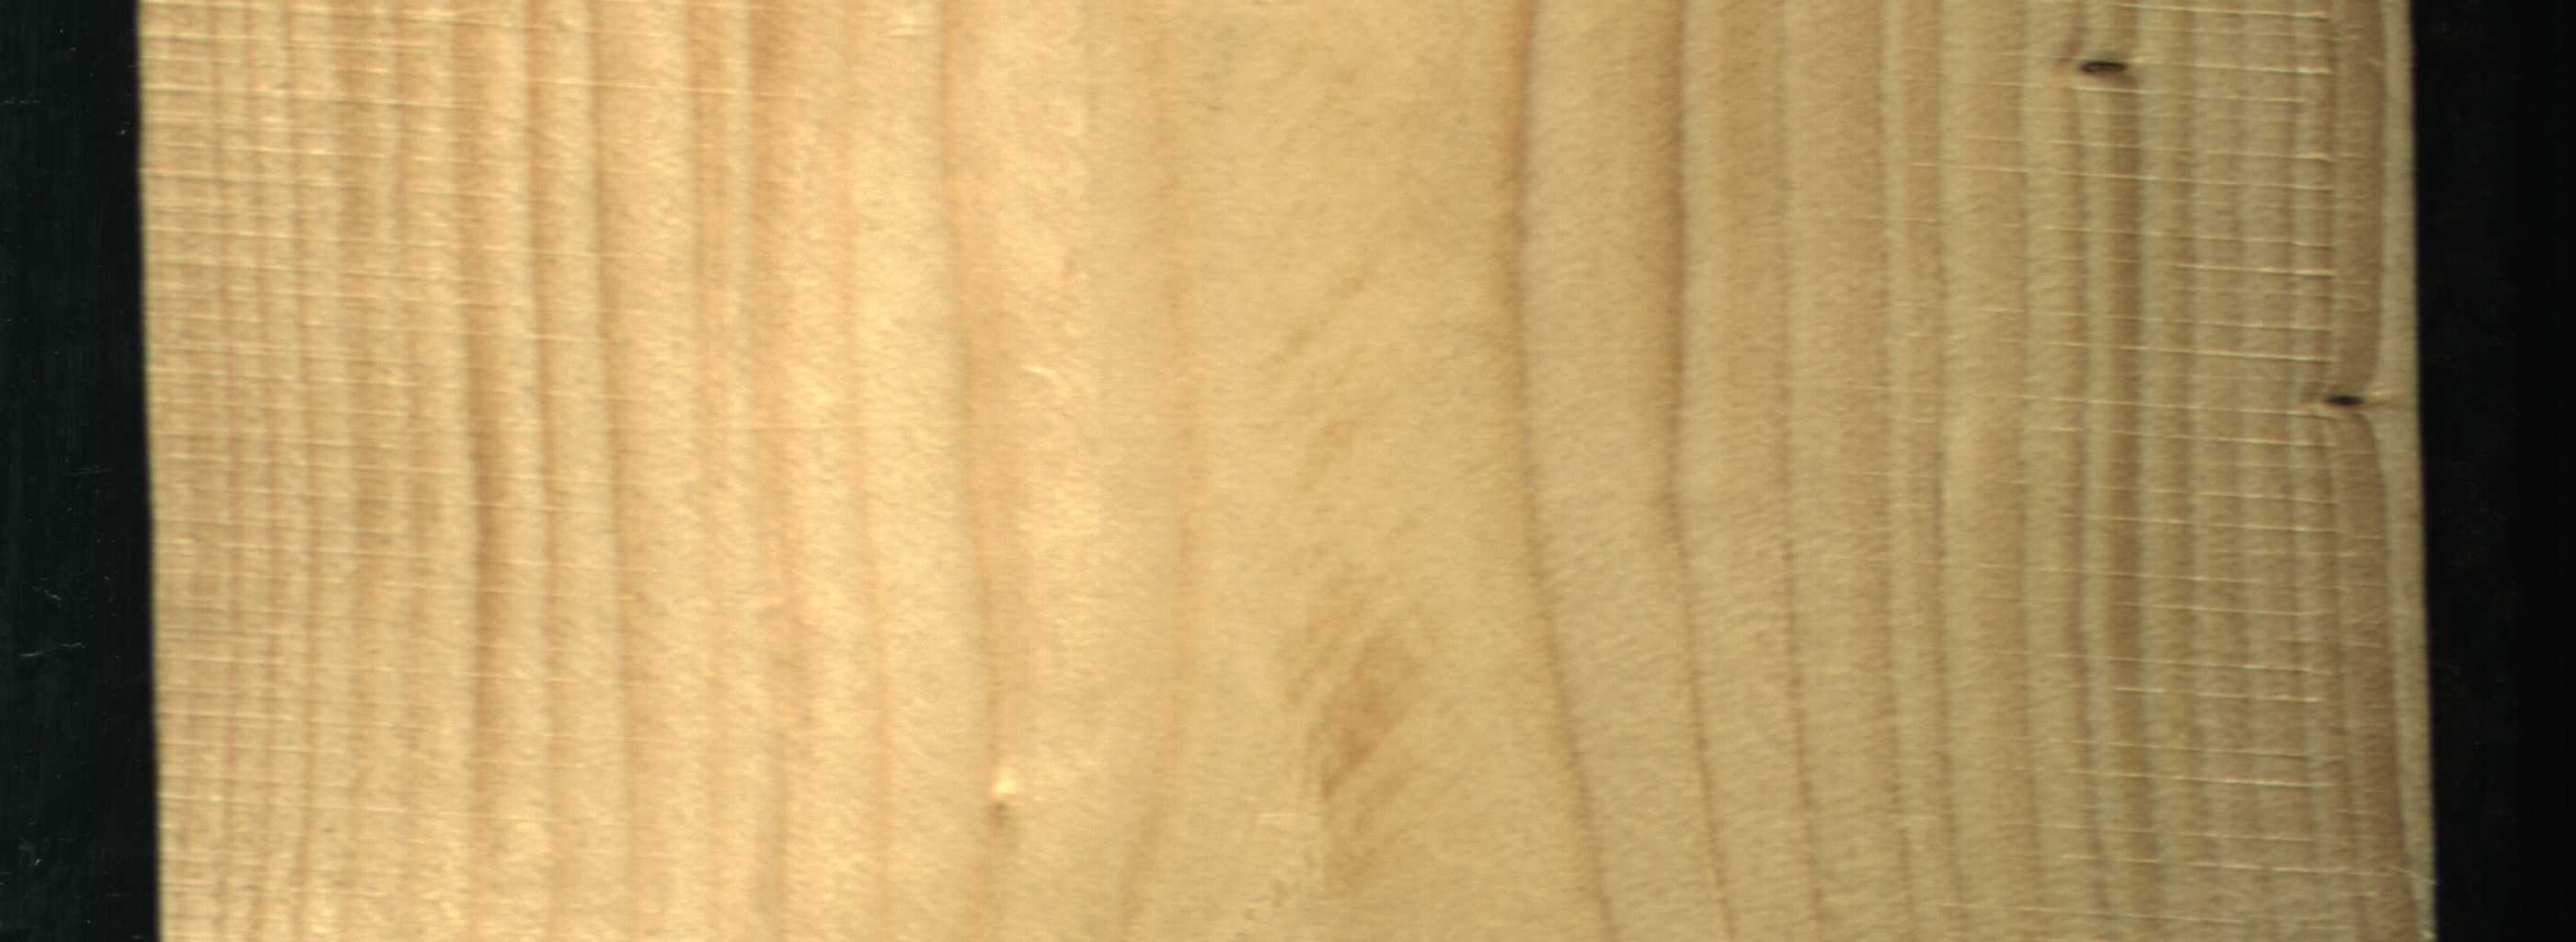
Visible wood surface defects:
Dead_Knot
Dead_Knot